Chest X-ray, PA view. Patient: 58 years old, sex M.
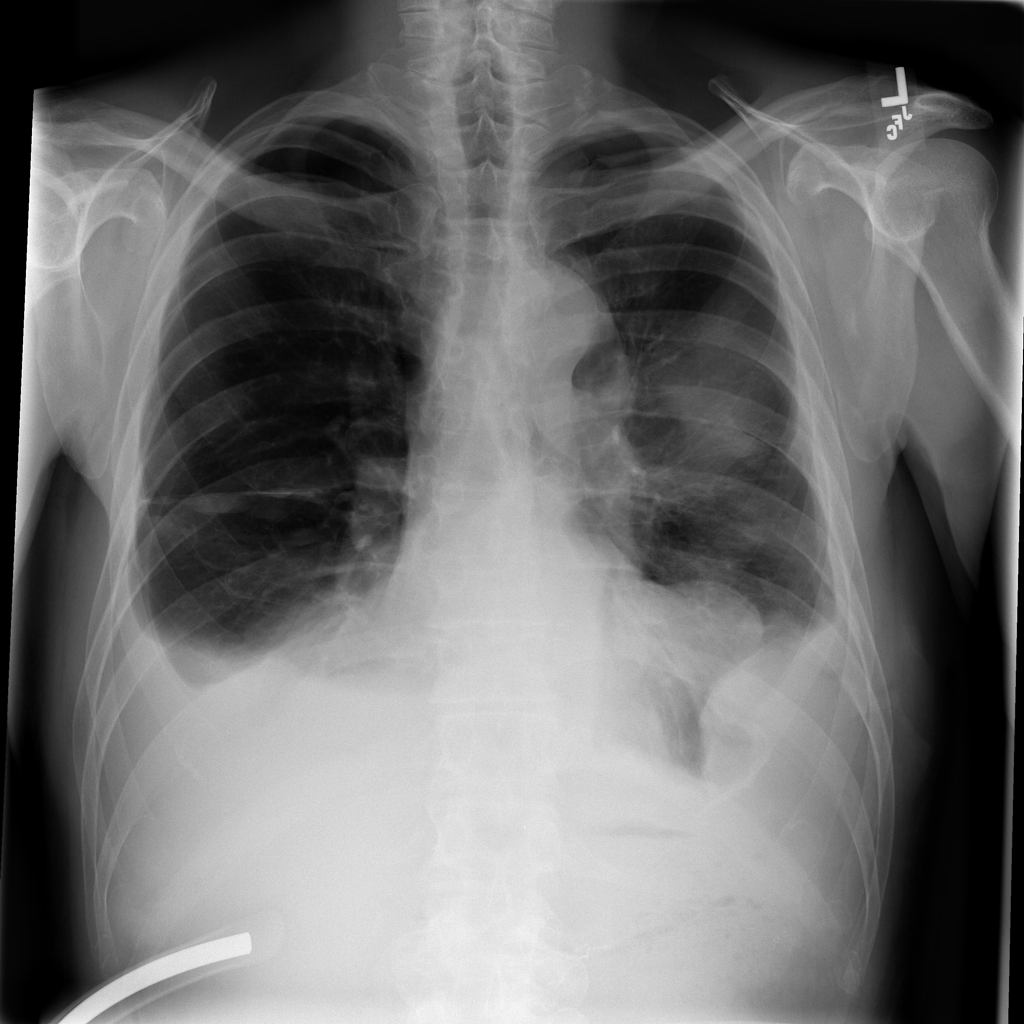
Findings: Effusion, Mass, Pneumothorax